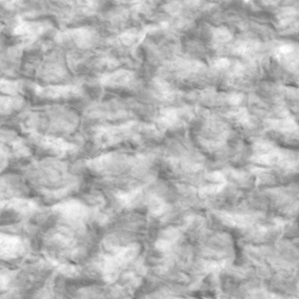
Label: non_frost